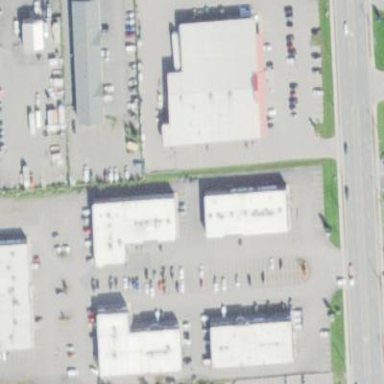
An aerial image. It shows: Commercial area.